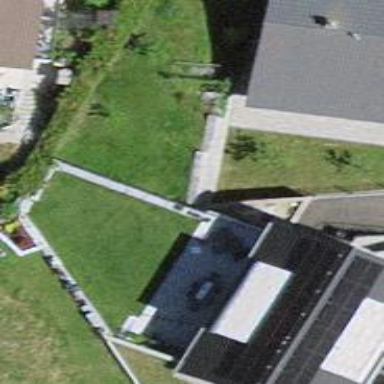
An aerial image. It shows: Building.